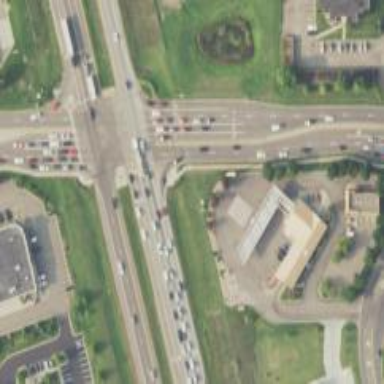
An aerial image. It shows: Trunk link highway.